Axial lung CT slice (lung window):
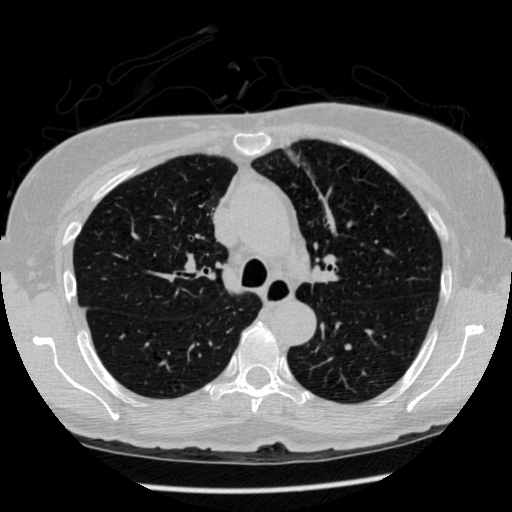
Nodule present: no